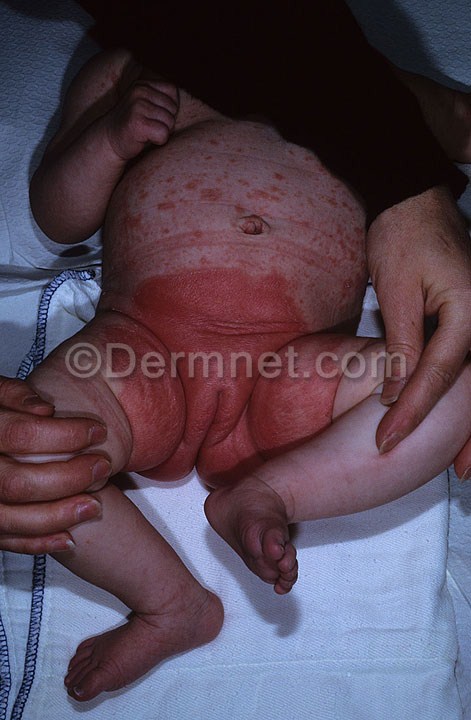
Disease: Tinea Ringworm Candidiasis and other Fungal Infections